Aerial crown-view tile of a tropical tree (Barro Colorado Island, Panama), acquired 20250217:
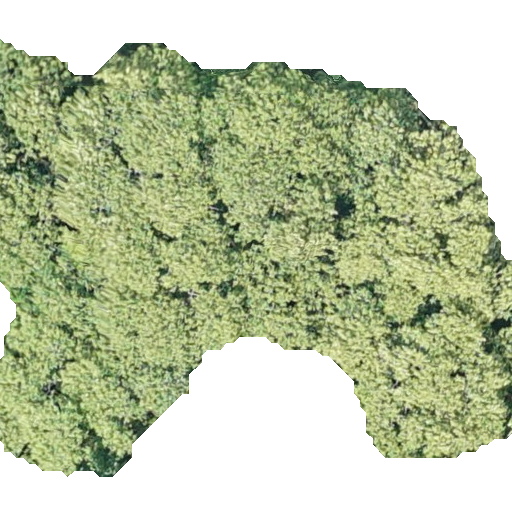
Species: Hieronyma alchorneoides
GBIF accepted scientific name: Hieronyma alchorneoides
Crown area: 301.526 m²